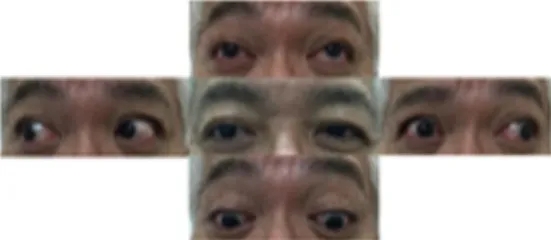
Eye movement of the patient demonstrating right oculomotor nerve palsy. (
B) The limitation of adduction and vertical gaze improved and ptosis completely resolved after IVIG treatment (day 52).
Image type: medical_photograph (oral_photograph)